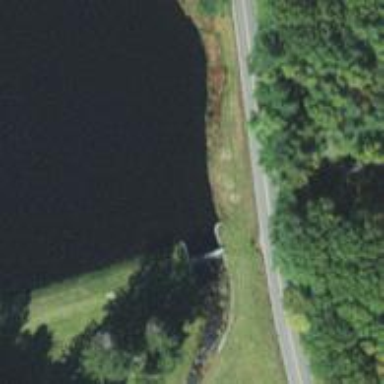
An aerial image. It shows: Dam along waterway.